Field crop: maize
Growth stage: 2
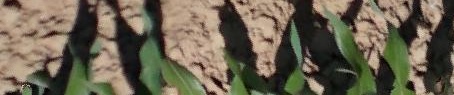
Species: maize